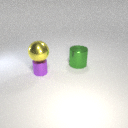
small purple metal cylinder below large yellow metal sphere